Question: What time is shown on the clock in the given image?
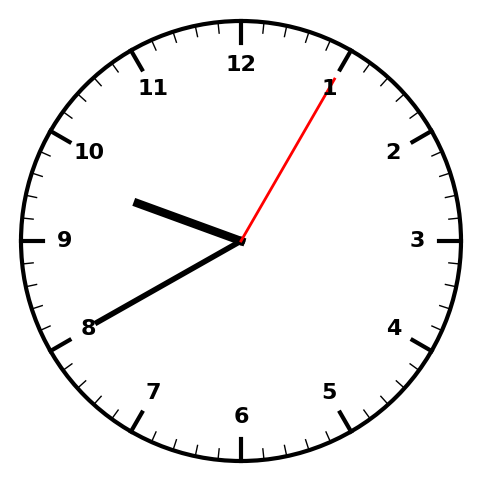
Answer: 09:40:05